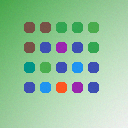
Screen state: on